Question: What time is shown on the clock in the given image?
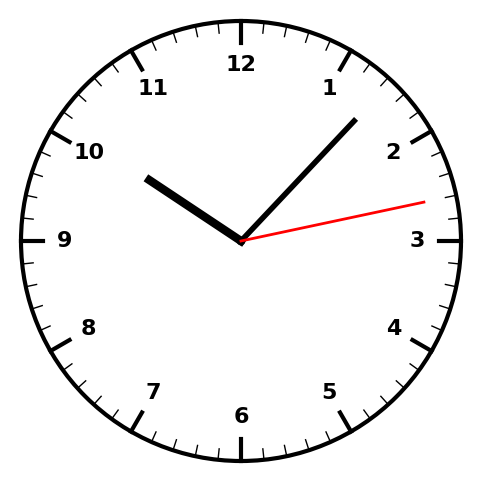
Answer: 10:07:13